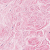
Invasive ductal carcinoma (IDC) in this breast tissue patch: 0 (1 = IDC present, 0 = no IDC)